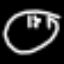
Label: clock